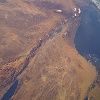
Label: land